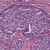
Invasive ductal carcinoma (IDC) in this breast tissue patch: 1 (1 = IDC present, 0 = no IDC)